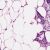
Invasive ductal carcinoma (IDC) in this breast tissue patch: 0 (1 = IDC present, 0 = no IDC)